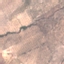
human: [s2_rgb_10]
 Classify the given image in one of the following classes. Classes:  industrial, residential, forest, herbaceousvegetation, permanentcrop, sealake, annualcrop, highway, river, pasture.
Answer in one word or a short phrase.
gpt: PermanentCrop